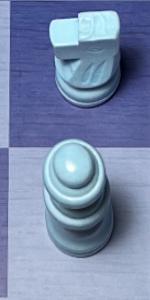
Label: Queen_White